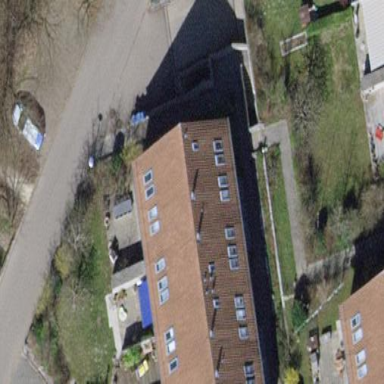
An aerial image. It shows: Building with tile roof.